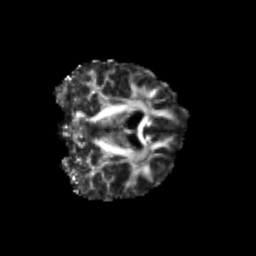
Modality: FA
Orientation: coronal
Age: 26
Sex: female
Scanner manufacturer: siemens
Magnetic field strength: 3 T
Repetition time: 3.5 s
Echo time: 0.113 s